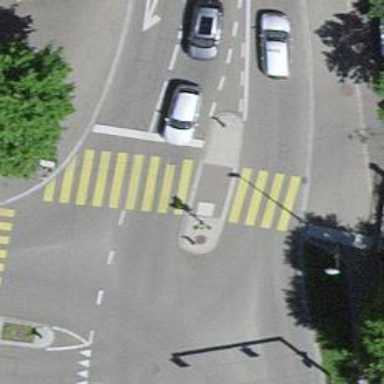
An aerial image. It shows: Road with traffic signals.